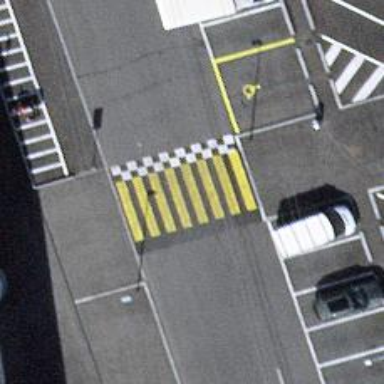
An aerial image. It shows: Uncontrolled zebra crossing.